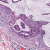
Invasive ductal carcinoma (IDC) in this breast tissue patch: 1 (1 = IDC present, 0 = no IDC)